Interaction volume radius: 10 \u00c5
Interaction volume height: 30 \u00c5
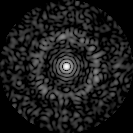
Disorder parameter: 0.8274